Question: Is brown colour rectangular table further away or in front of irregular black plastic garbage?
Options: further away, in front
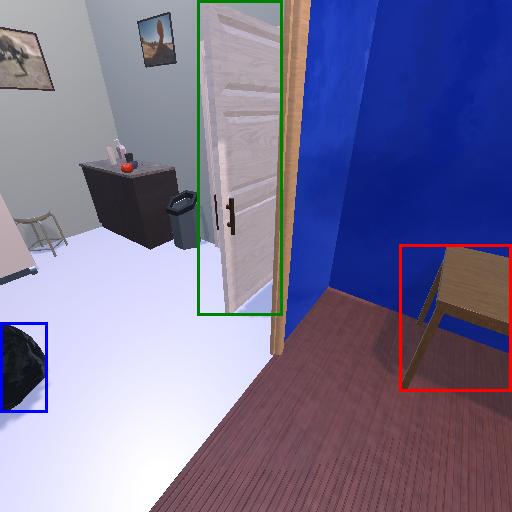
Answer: further away